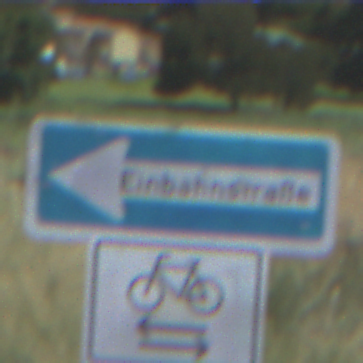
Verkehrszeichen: EinbahnstrasseLinksweisend
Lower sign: RichtungsangabeDurchPfeile9
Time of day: Midday
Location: Outdoor (Nature)
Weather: PartlyCloudy
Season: NotSpecified
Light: Natural